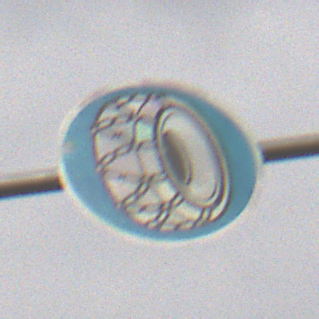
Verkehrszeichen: SchneekettenVorgeschrieben
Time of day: MorningAfternoon
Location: Outdoor (Suburban)
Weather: Overcast
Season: NotSpecified
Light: Natural